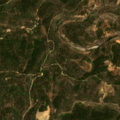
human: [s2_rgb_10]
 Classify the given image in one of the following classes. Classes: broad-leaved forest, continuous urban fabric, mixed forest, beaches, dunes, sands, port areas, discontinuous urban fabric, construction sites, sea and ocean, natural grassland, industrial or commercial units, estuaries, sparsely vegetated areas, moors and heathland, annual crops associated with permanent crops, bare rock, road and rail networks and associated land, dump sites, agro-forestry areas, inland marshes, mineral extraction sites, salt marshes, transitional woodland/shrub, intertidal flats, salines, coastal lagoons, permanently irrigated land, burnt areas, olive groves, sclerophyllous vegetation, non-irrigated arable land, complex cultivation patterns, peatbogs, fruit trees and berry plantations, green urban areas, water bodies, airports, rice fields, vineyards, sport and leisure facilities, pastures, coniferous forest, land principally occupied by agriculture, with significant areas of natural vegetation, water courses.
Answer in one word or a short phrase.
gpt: land principally occupied by agriculture, with significant areas of natural vegetation, broad-leaved forest, coniferous forest, transitional woodland/shrub